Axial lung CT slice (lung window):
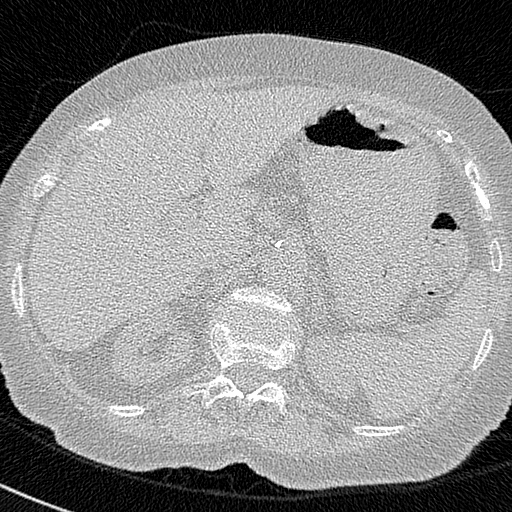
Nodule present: no